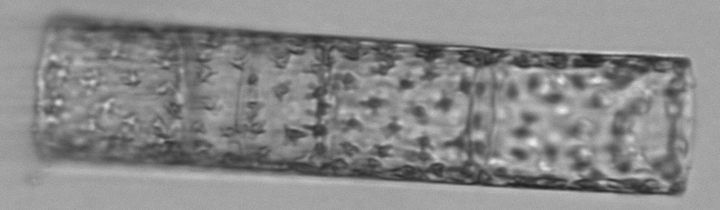
Label: Guinardia_flaccida